Question: I use an advertising plug-in on wordpress called WP Pro Advertising and a couple of my ad zones are not wanting to scale down when viewing on an IOS mobile device.
Here is the code to the "adzone."
'''
<div style="max-width:970px; width:100%; height:250px;">
<iframe src="http://southernpublishersgroup.com?wppasaid=1815" border="0" scrolling="no" allowtransparency="true" width="100%" height="100%" style="border:0;"></iframe>
</div>
'''
Here is a screenshot of the site on mobile. That first image is a 970x250px adzone

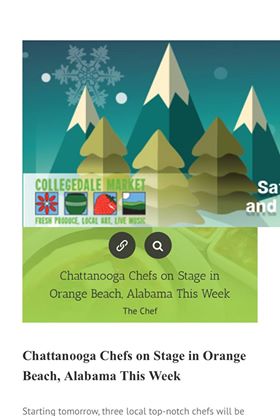
Answer: Try this in your iframe style or css:
'''
iframe {
width: 1px;
min-width: 100%;
}
'''